Question: I've had a "bug" raised by a client using IE9 Browser Mode with Document Mode IE7 standards set (why it is set to this I don't know see attached image)
This is causing a styling error obviously and the client has requested I fix the error. I'm nearly 100% sure there is nothing I can do to target this sort of a set up and fix the problem. I'm using Modernizr to target the different browsers. I would like a robust answer to bring back to the client as to why this is a scenario I can't fix or if I am wrong and there is something I could do to rectify this then I would appreciate the help.
Thanks.
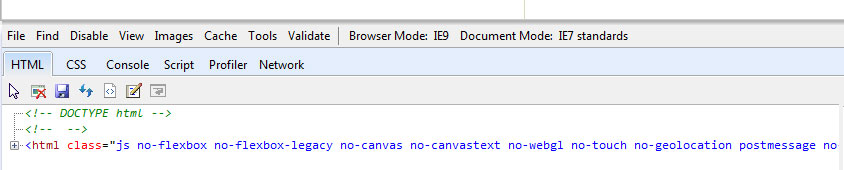
Answer: I don't believe there will be much you can do about this. There are meta tags that enforce the standards but if the user opens up their developer tools and manually selects the settings then it's not really a problem worth looking into.